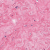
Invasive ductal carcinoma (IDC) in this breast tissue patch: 0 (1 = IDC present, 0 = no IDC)